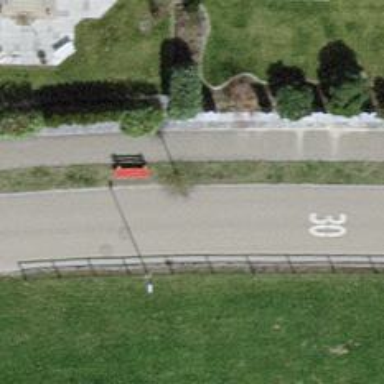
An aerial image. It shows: Bench for seating.